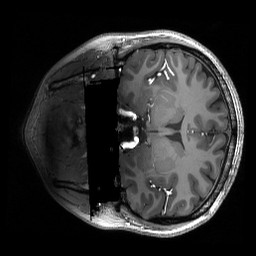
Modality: T1w
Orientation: coronal
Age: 23
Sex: female
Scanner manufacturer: siemens
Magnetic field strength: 6.98 T
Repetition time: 2.53 s
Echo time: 0.00176 s